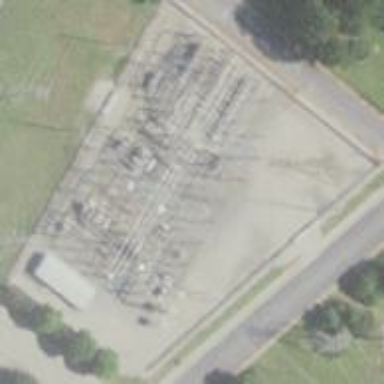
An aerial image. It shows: Power substation with transmission level designation. It is enclosed by fence.